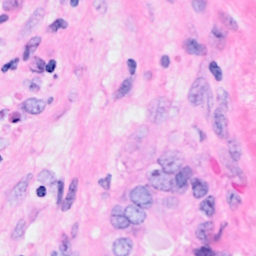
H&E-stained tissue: Breast